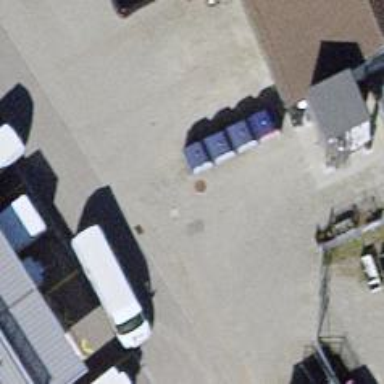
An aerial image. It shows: Recycling container at amenity designated for recycling.